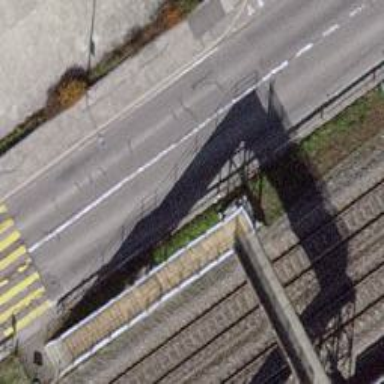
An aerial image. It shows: Road with steps.